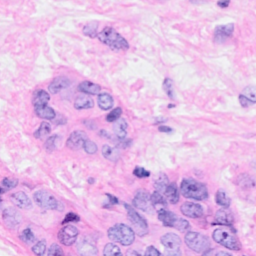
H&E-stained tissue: Breast